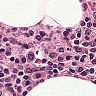
Metastatic tissue present: no